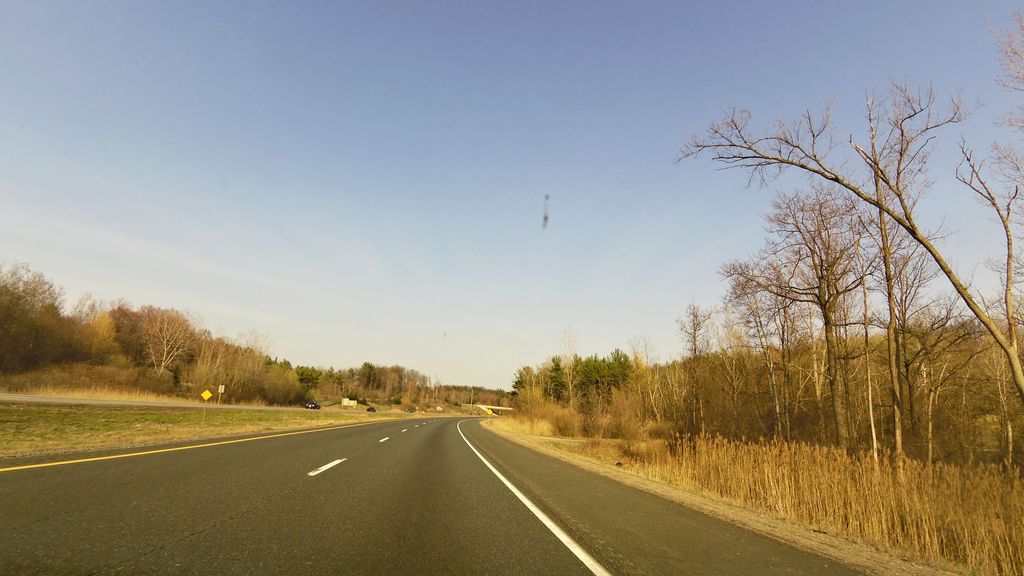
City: hamilton